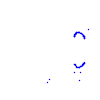
Particle: proton